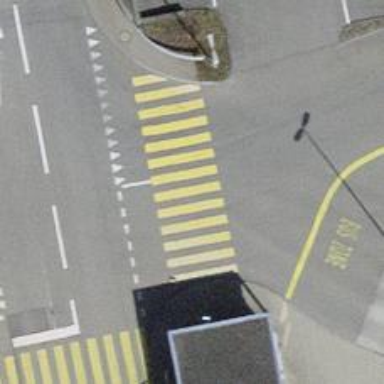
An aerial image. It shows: Zebra crossing on the road.